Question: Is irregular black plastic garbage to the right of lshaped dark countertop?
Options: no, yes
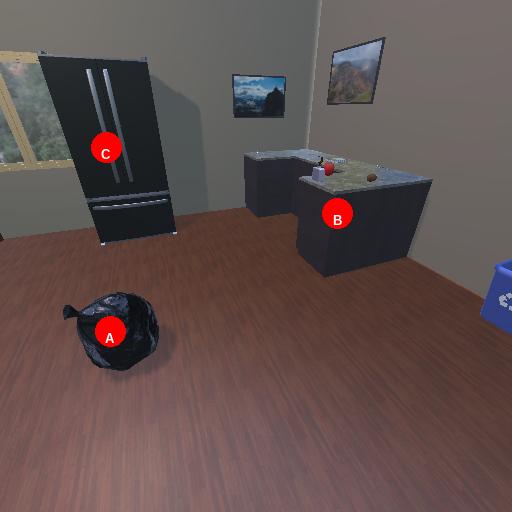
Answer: no